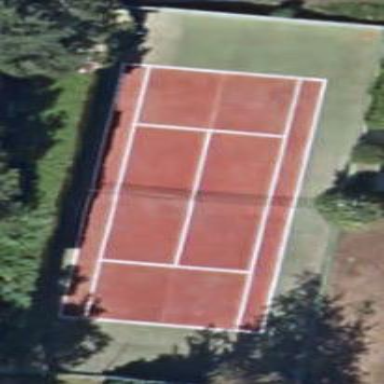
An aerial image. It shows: Tennis court on the leisure land pitch.